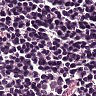
Metastatic tissue present: no